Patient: sex M, age 61
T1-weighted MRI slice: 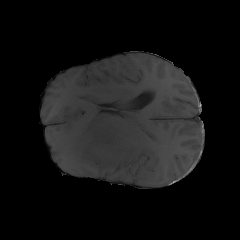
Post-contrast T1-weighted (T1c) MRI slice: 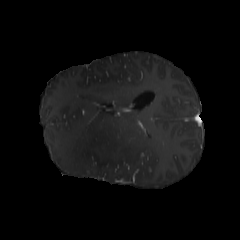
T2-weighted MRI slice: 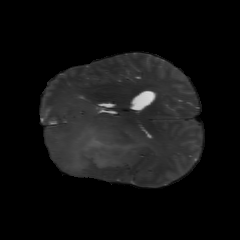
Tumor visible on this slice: yes
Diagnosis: Glioblastoma, IDH-wildtype
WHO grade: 4